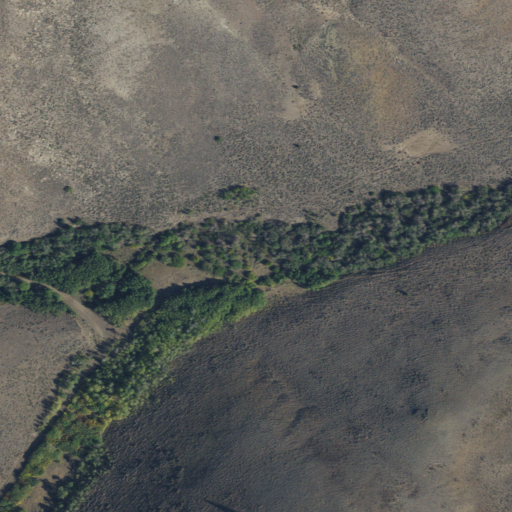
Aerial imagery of valley in Idaho named Larkspur Canyon containing shrub, herbaceous wetlands, and evergreen forest